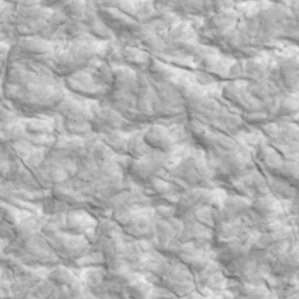
Label: non_frost